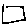
Label: square